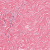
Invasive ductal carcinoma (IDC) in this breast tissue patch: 0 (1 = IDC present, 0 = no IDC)